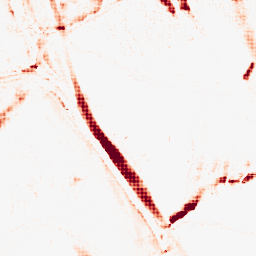
Category: morphological
Decomposition family: morphological_ellipse
Decomposition parameters: operation: opening
width: 5
height: 20
Upsampling method: sinc_hamming
Upsampling parameters: scale: 8
kernel_size: 8
Upsampling scale: 8